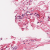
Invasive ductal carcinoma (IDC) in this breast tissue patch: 0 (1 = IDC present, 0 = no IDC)